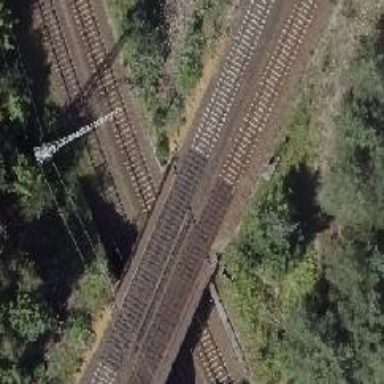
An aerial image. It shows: Railway bridge with electrified contact lines.